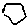
Label: hexagon